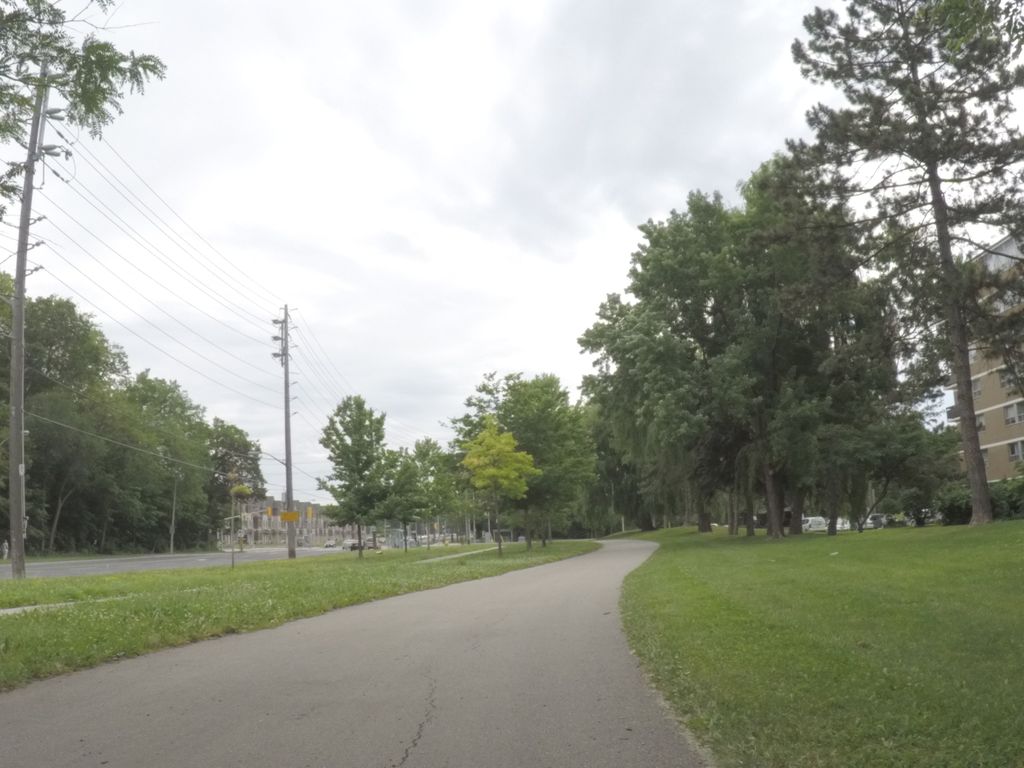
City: toronto